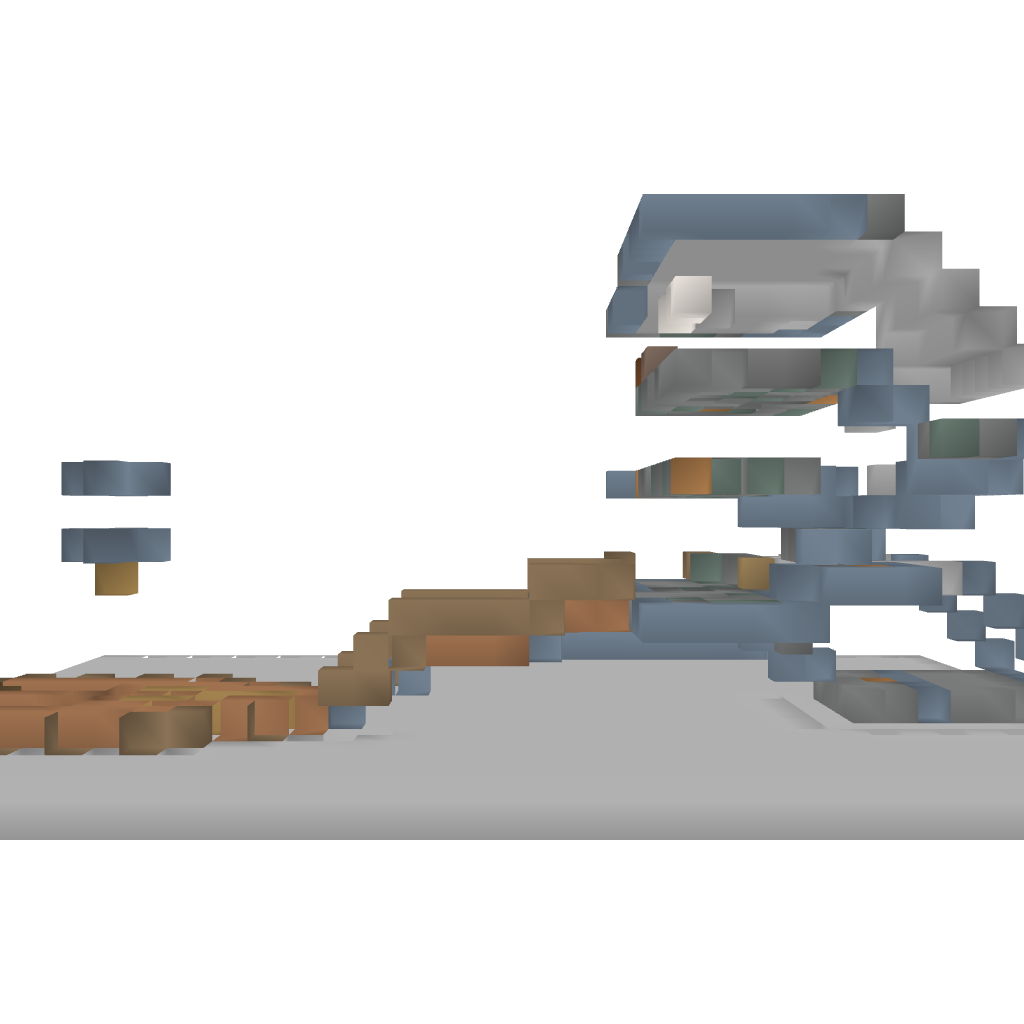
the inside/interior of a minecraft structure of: Aecor Nidus